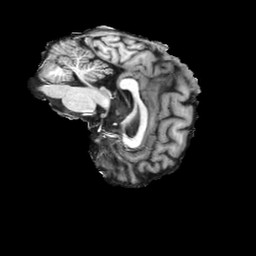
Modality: T1w
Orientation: sagittal
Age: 44
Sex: male
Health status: ill